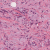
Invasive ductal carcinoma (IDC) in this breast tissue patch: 1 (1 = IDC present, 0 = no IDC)